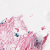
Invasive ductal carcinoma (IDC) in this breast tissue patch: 0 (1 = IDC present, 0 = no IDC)